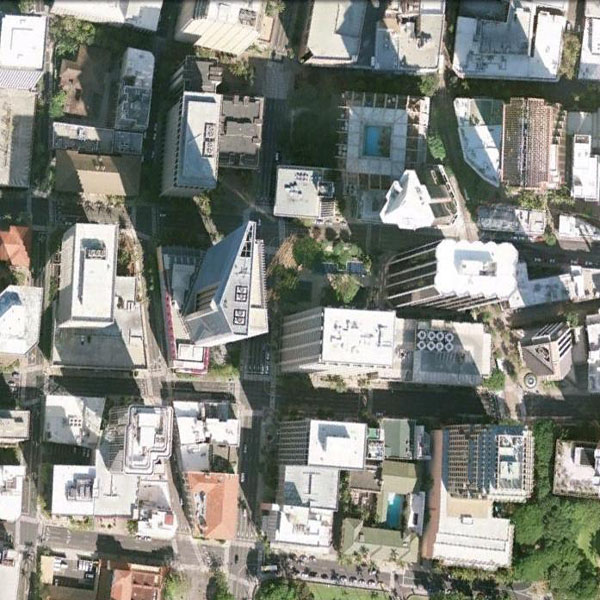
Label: Commercial